Question: Hey guys I would like to learn how to query from many to many database. This is a example of Database with three tables and one . 'st_glowne_others'
For example if I would like to SELECT all posible results from 'st_components' table,
which links with specific value from name column from 'st_glowne' table,
and specyfic value from name column from 'st_pages' table.
Thanks in advance!.

TABLE1
'''
CREATE TABLE 'st_glowne' (
'id' int(11) NOT NULL AUTO_INCREMENT,
'name' varchar(50) COLLATE utf8_polish_ci NOT NULL,
'location' varchar(50) COLLATE utf8_polish_ci NOT NULL DEFAULT './',
PRIMARY KEY ('name'),
KEY 'id' ('id')
) ENGINE=InnoDB AUTO_INCREMENT=6 DEFAULT CHARSET=utf8 COLLATE=utf8_polish_ci
'''
TABLE2
'''
CREATE TABLE 'st_pages' (
'id' int(11) NOT NULL AUTO_INCREMENT,
'name' varchar(50) COLLATE utf8_polish_ci NOT NULL,
'filelocation' varchar(50) COLLATE utf8_polish_ci NOT NULL DEFAULT 'pages/',
PRIMARY KEY ('name'),
KEY 'id' ('id')
) ENGINE=InnoDB AUTO_INCREMENT=6 DEFAULT CHARSET=utf8 COLLATE=utf8_polish_c
'''
TABLE3
'''
CREATE TABLE 'st_components' (
'id' int(11) NOT NULL AUTO_INCREMENT,
'name' varchar(50) COLLATE utf8_polish_ci NOT NULL,
'location' varchar(100) COLLATE utf8_polish_ci NOT NULL DEFAULT 'components/',
PRIMARY KEY ('name'),
KEY 'id' ('id')
) ENGINE=InnoDB AUTO_INCREMENT=3 DEFAULT CHARSET=utf8 COLLATE=utf8_polish_ci
'''
This is the Table we want to query from:
'''
CREATE TABLE 'st_glowne_others' (
'id' int(11) NOT NULL AUTO_INCREMENT,
'st_glowne' varchar(50) COLLATE utf8_polish_ci NOT NULL,
'st_pages' varchar(50) COLLATE utf8_polish_ci NOT NULL,
'st_components' varchar(50) COLLATE utf8_polish_ci NOT NULL,
PRIMARY KEY ('id'),
KEY 'id' ('id'),
KEY 'st_glowne' ('st_glowne'),
KEY 'st_pages' ('st_pages'),
KEY 'st_components' ('st_components'),
KEY 'st_components_2' ('st_components'),
CONSTRAINT 'st_glowne_others_ibfk_3' FOREIGN KEY ('st_components') REFERENCES 'st_components' ('name') ON DELETE CASCADE ON UPDATE CASCADE,
CONSTRAINT 'st_glowne_others_ibfk_1' FOREIGN KEY ('st_glowne') REFERENCES 'st_glowne' ('name') ON DELETE CASCADE ON UPDATE CASCADE,
CONSTRAINT 'st_glowne_others_ibfk_2' FOREIGN KEY ('st_pages') REFERENCES 'st_pages' ('name') ON DELETE CASCADE ON UPDATE CASCADE
) ENGINE=InnoDB AUTO_INCREMENT=4 DEFAULT CHARSET=utf8 COLLATE=utf8_polish_ci
'''
Could you please show me how to query from it ? MANY MANY THANKS !
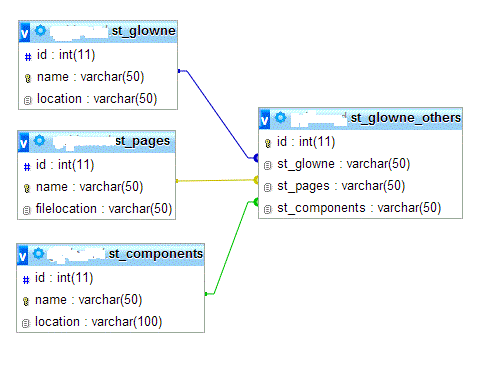
Answer: Easiest way is with a join:
'''
SELECT * FROM 'st_glowne_others' go
LEFT JOIN 'st_glowne' ON 'st_glowne'.name = go.st_glowne
LEFT JOIN 'st_pages' ON 'st_pages'.name = go.st_pages
LEFT JOIN 'st_components' ON 'st_components'.name = go.st_components
'''
However, I'd recommend re thinking your schema - is there any reason for the PK to be the name field? You have an 'AUTO INCREMENT' id column which is a much more standard way to join two tables.
eg (for each of the tables):
'''
CREATE TABLE 'st_glowne' (
'id' int(11) NOT NULL AUTO_INCREMENT,
'name' varchar(50) COLLATE utf8_polish_ci NOT NULL,
'location' varchar(50) COLLATE utf8_polish_ci NOT NULL DEFAULT './',
PRIMARY KEY ('id'),
)
'''
Then with your 'st_glowne_others' table, referencing the ID columns.
'''
CREATE TABLE 'st_glowne_others' (
'id' int(11) NOT NULL AUTO_INCREMENT,
'st_glowne_id' int(11) NOT NULL,
PRIMARY KEY ('id'),
KEY 'st_glowne_id' ('st_glowne_id'),
CONSTRAINT 'st_glowne_others_ibfk_3' FOREIGN KEY ('st_glowne_id') REFERENCES 'st_glowne' ('id') ON DELETE CASCADE ON UPDATE CASCADE,
)
'''